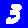
Digit: 3